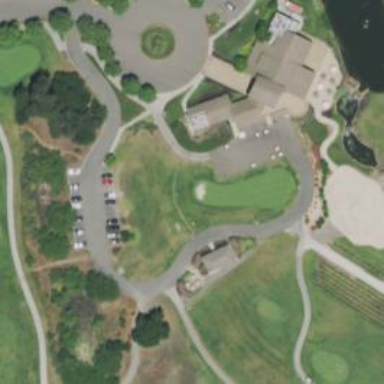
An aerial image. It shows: This footway belongs to the Eagle Vines Golf Course.